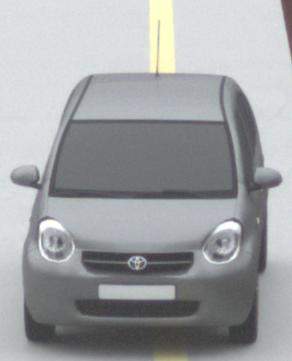
Make: Toyota
Model: Passo
Detailed model: Toyota Passo X Yururi
Model produced from: 2010
Model produced until: 2016
Doors: 5
Color: gray
Road condition: dry road
Daytime: morning or afternoon
Contrast: low contrast